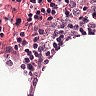
Metastatic tissue present: yes